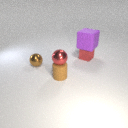
large purple rubber cube to the right of small red metal sphere